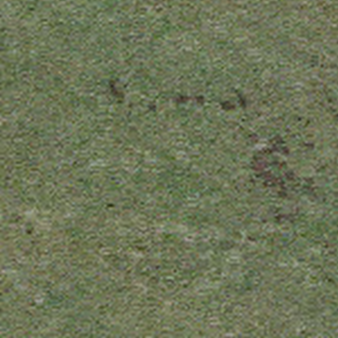
Label: other